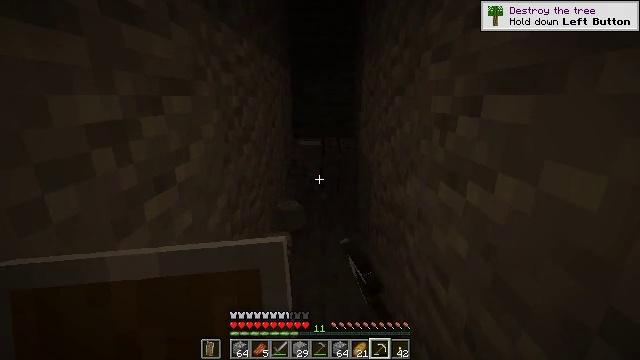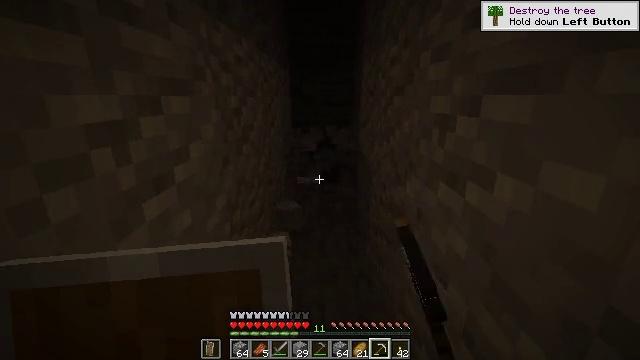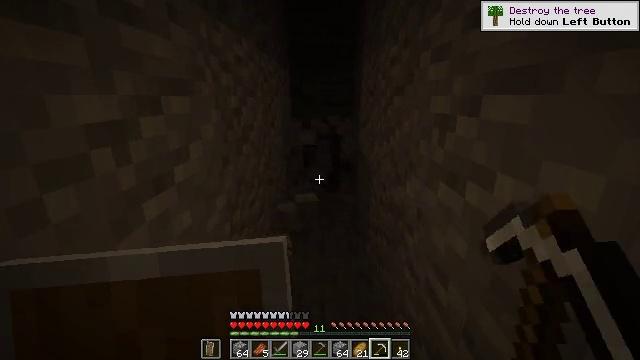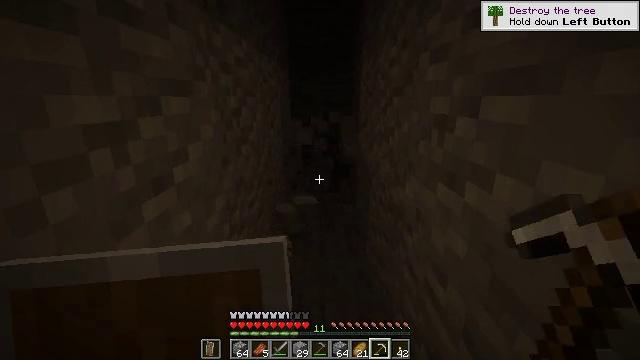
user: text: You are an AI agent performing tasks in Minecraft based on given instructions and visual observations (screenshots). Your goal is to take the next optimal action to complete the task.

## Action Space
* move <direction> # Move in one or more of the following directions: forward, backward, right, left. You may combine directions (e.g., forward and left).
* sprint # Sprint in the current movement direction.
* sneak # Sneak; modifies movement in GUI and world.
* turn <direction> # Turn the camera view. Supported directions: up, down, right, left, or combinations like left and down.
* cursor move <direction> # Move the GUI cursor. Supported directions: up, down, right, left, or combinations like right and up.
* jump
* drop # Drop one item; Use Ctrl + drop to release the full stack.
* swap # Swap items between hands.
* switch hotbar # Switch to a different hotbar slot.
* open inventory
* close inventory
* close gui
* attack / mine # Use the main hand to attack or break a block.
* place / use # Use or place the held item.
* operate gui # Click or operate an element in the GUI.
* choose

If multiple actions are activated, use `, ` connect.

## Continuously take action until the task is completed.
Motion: motion action
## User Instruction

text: Break the andesite to collect it.
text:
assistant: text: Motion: attack / mine
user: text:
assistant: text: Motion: attack / mine
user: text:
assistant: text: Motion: attack / mine
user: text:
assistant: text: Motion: attack / mine